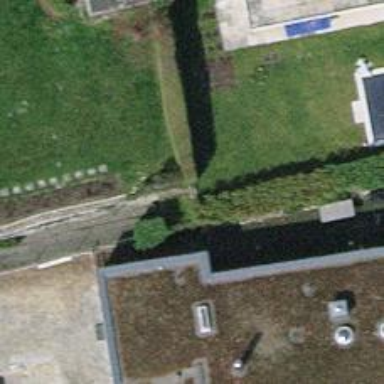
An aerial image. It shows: Hedge acting as barrier.